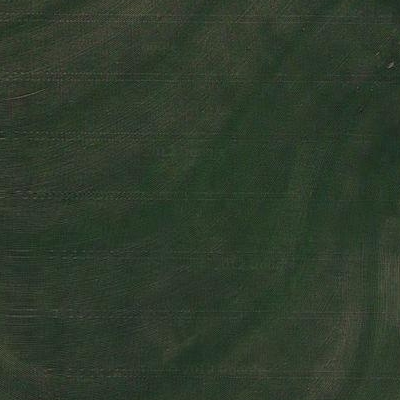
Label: Field